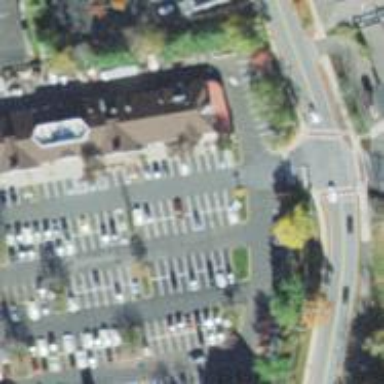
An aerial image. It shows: Parking space.